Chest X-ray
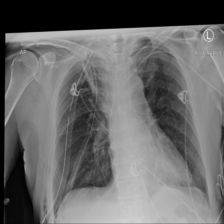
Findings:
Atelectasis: negative
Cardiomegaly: negative
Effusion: negative
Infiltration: negative
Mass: negative
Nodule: negative
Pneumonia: negative
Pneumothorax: positive
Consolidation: negative
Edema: negative
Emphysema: negative
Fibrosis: negative
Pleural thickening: negative
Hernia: negative